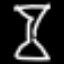
Label: hourglass